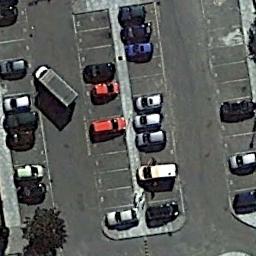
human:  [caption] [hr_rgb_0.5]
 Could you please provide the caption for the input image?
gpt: There is a white building by the parking lot .

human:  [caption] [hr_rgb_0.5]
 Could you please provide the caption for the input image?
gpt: Many cars are in the parking lot .

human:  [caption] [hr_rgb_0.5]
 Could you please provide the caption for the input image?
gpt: There are some cars on the parking lot .

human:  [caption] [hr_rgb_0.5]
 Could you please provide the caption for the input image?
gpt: The parking lot has some parked cars of different colors but some parking spaces are still empty .

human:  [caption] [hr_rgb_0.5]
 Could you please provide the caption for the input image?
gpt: There are some cars on the parking lot .